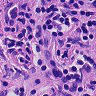
Metastatic tissue present: yes